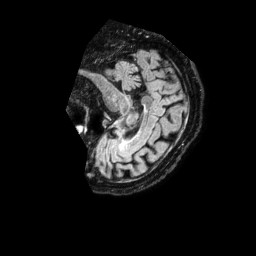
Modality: FLAIR
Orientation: sagittal
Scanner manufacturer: philips
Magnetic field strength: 1.5 T
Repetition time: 4.8 s
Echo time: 0.3512 s